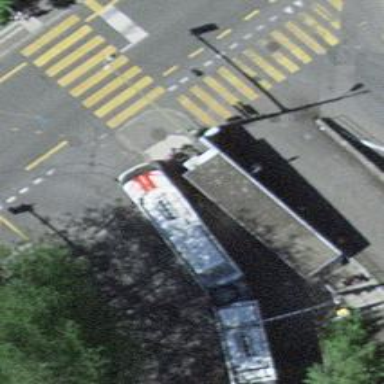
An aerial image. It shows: Trolleybus stop position for public transport.